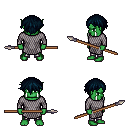
a pixel art fantasy rpg character, male body template, orc, green skin, chain mail, metal pants, raven short bangs hairstyle, spear, four views (front, back, left, right), 2x2 character sprite sheet, small pixel art, hard edges, no anti-aliasing